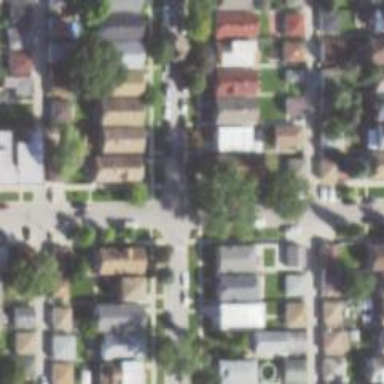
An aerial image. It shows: Residential road.